Question: I am trying to implement Google Material Design, but I don't understand the color values, like 100, 200, 500. What is the meaning of those values?
<URL>

Provide tutorial link.
Please help me.
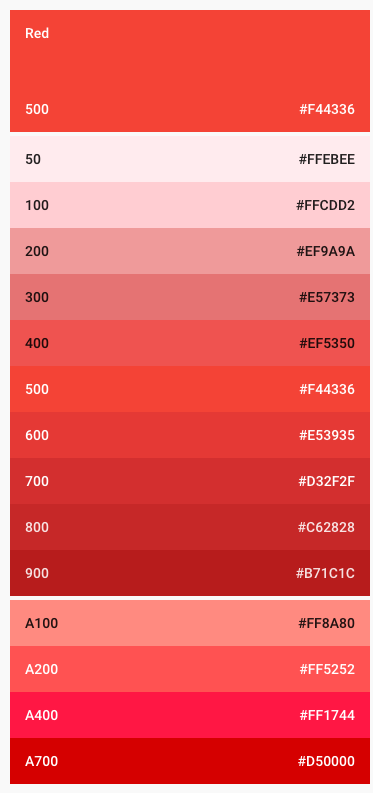
Answer: Those numbers are the values. They are used to identify a color. It can be compared to other color systems, like Pantone. Whenever you specify colors, use the shade values, not the HEX values.
Additionally, some colors have accents. Those are identified by an A letter.
For instance: A style guide may list as primary color . The team knows where to look up and will use in their style sheets.
It's the identifier/shade of the color.